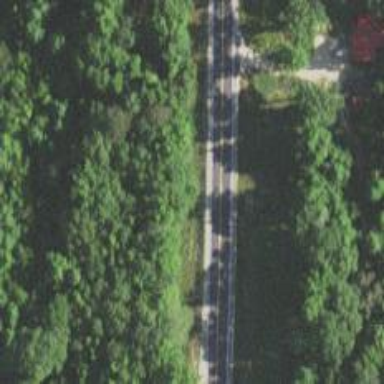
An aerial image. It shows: Primary road with asphalt surface.